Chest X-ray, PA view. Patient: 67 years old, sex F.
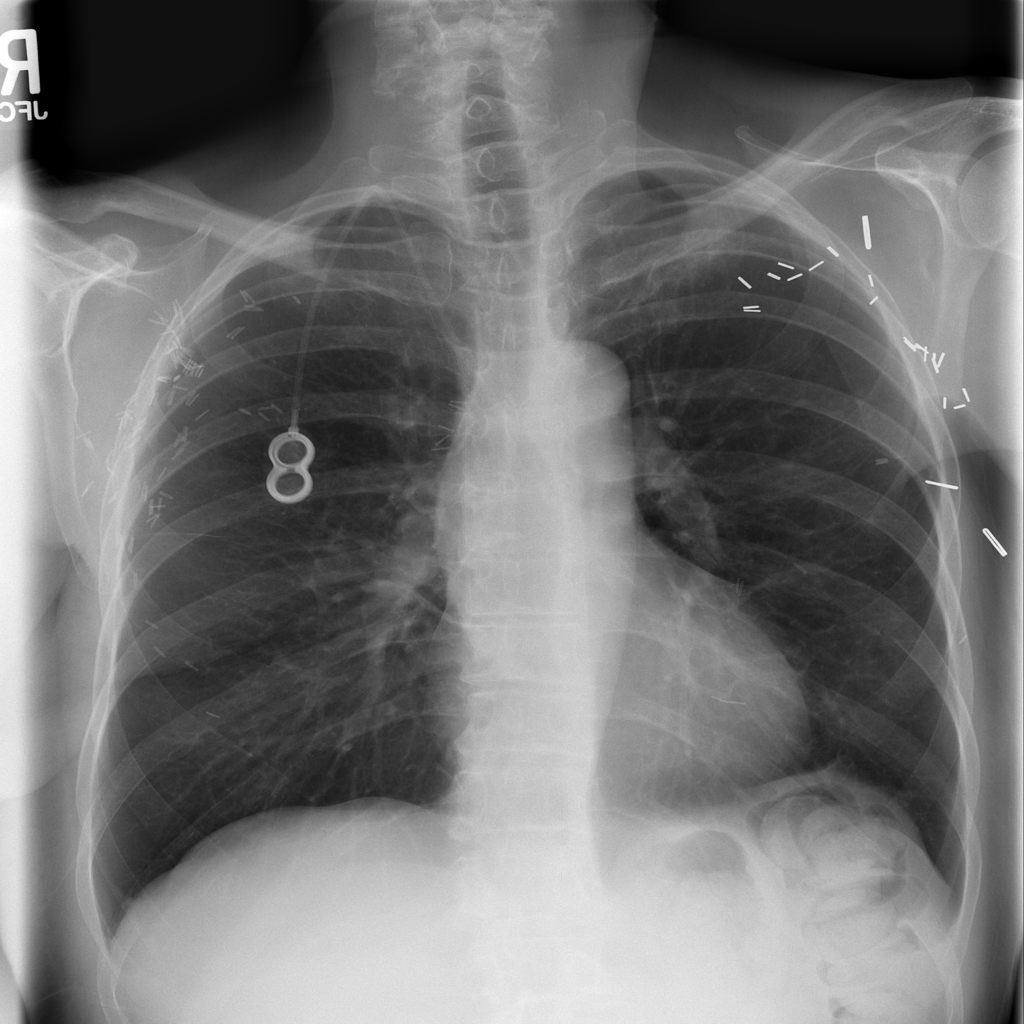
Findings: Atelectasis